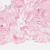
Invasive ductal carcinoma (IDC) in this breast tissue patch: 0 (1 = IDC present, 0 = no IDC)